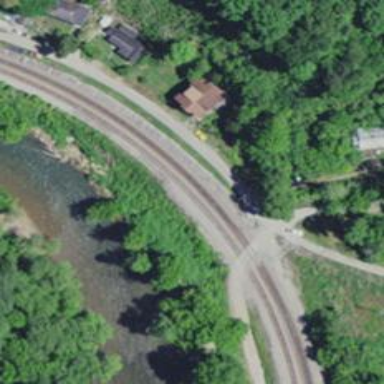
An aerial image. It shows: Level crossing along the railway.